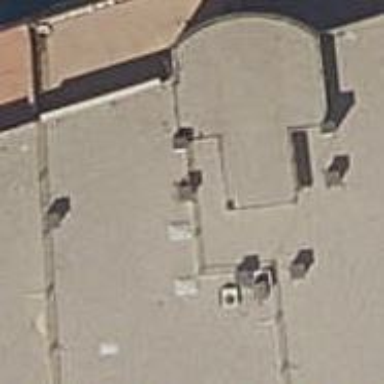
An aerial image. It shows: Furniture shop.